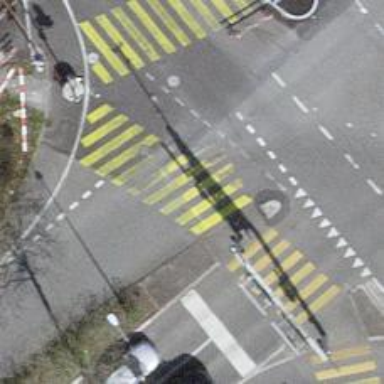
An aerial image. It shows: Crossing with yellow zebra markings controlled by traffic signals.